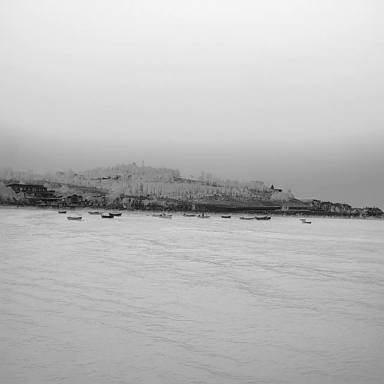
There are 13 bulk_carriers in the infrared image.